Question: So I am trying to build a chessboard, using HTML tables and CSS. I have managed to do the "hard" part of having the alternating tiles but, the surrounding cells (A, B, C, ...) should be a completely different colour.
However, when I select them and set a different colour, they do not work as they should. All they do is darken.

Here is my CSS:
'''
table{
margin: auto;
border-collapse: collapse;
}
td{
text-align: center;
font-weight: bold;
}
tr{
height: 75px;
}
tr:first-child, tr:last-child{
height: 30px;
color: white;
background-color: black!important;
}
td:first-child, td:last-child{
width: 30px;
color: white;
background-color: black!important;
}
tr:nth-child(even) td:nth-child(even), tr:nth-child(odd) td:nth-child(odd){
background: rgba(104, 42, 0, 0.863);
}
tr:nth-child(odd) td:nth-child(even), tr:nth-child(even) td:nth-child(odd){
background: rgba(148, 67, 0, 0.5);
}
'''
Here is the HTML:
'''
<table>
<tr>
<td></td>
<td>A</td>
<td>B</td>
<td>C</td>
<td>D</td>
<td>E</td>
<td>F</td>
<td>G</td>
<td>H</td>
<td></td>
</tr>
<tr>
<td>8</td>
<td><img src="rook-b.png" alt="" srcset=""></td>
<td><img src="knight-b.png" alt="" srcset=""></td>
<td><img src="bishop-b.png" alt="" srcset=""></td>
<td><img src="king-b.png" alt="" srcset=""></td>
<td><img src="queen-b.png" alt="" srcset=""></td>
<td><img src="bishop-b.png" alt="" srcset=""></td>
<td><img src="knight-b.png" alt="" srcset=""></td>
<td><img src="rook-b.png" alt="" srcset=""></td>
<td>8</td>
</tr>
<tr>
<td>7</td>
<td><img src="pawn-b.png" alt="" srcset=""></td>
<td><img src="pawn-b.png" alt="" srcset=""></td>
<td><img src="pawn-b.png" alt="" srcset=""></td>
<td><img src="pawn-b.png" alt="" srcset=""></td>
<td><img src="pawn-b.png" alt="" srcset=""></td>
<td><img src="pawn-b.png" alt="" srcset=""></td>
<td><img src="pawn-b.png" alt="" srcset=""></td>
<td><img src="pawn-b.png" alt="" srcset=""></td>
<td>7</td>
</tr>
<tr>
<td>6</td>
<td></td>
<td></td>
<td></td>
<td></td>
<td></td>
<td></td>
<td></td>
<td></td>
<td>6</td>
</tr>
<tr>
<td>5</td>
<td></td>
<td></td>
<td></td>
<td></td>
<td></td>
<td></td>
<td></td>
<td></td>
<td>5</td>
</tr>
<tr>
<td>4</td>
<td></td>
<td></td>
<td></td>
<td></td>
<td></td>
<td></td>
<td></td>
<td></td>
<td>4</td>
</tr>
<tr>
<td>3</td>
<td></td>
<td></td>
<td></td>
<td></td>
<td></td>
<td></td>
<td></td>
<td></td>
<td>3</td>
</tr>
<tr>
<td>2</td>
<td><img src="pawn-w.png" alt="" srcset=""></td>
<td><img src="pawn-w.png" alt="" srcset=""></td>
<td><img src="pawn-w.png" alt="" srcset=""></td>
<td><img src="pawn-w.png" alt="" srcset=""></td>
<td><img src="pawn-w.png" alt="" srcset=""></td>
<td><img src="pawn-w.png" alt="" srcset=""></td>
<td><img src="pawn-w.png" alt="" srcset=""></td>
<td><img src="pawn-w.png" alt="" srcset=""></td>
<td>2</td>
</tr>
<tr>
<td>1</td>
<td><img src="rook-w.png" alt="" srcset=""></td>
<td><img src="knight-w.png" alt="" srcset=""></td>
<td><img src="bishop-w.png" alt="" srcset=""></td>
<td><img src="king-w.png" alt="" srcset=""></td>
<td><img src="queen-w.png" alt="" srcset=""></td>
<td><img src="bishop-w.png" alt="" srcset=""></td>
<td><img src="knight-w.png" alt="" srcset=""></td>
<td><img src="rook-w.png" alt="" srcset=""></td>
<td>1</td>
</tr>
<tr>
<td></td>
<td>A</td>
<td>B</td>
<td>C</td>
<td>D</td>
<td>E</td>
<td>F</td>
<td>G</td>
<td>H</td>
<td></td>
</tr>
</table>
'''
Thank you for taking the time to help. Have a great rest of the day!
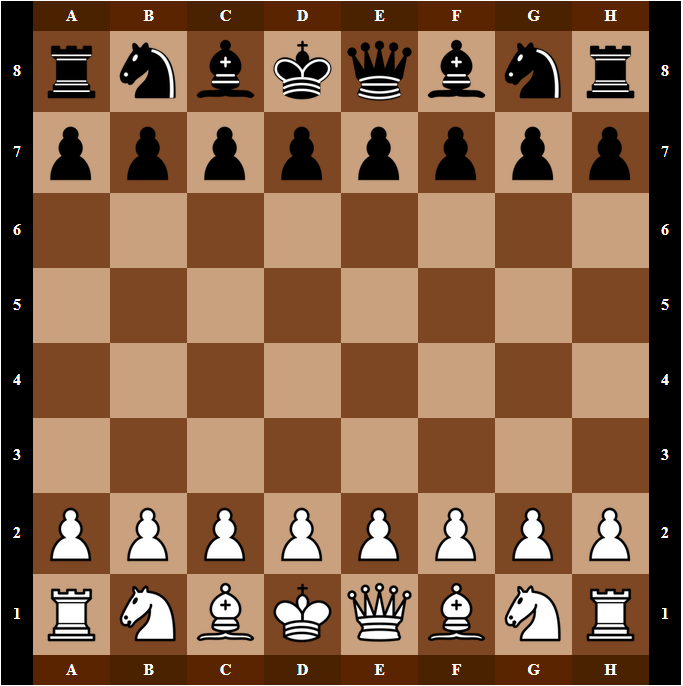
Answer: You can always give a class to to your surrounding row. and apply css to override
Like I have given class 'surrounding' to that row
And added following CSS
'''
tr.surrounding td:nth-child(even) {
background: rgba(256, 0, 0, 0.863);
}
tr.surrounding td:nth-child(odd) {
background: rgba(0, 256, 0, 0.5);
}
'''
'''
table{
margin: auto;
border-collapse: collapse;
}
td{
text-align: center;
font-weight: bold;
width: 40px;
}
tr{
height: 75px;
}
tr:first-child, tr:last-child{
height: 30px;
color: white;
background-color: black!important;
}
td:first-child, td:last-child{
width: 30px;
color: white;
background-color: black!important;
}
tr:nth-child(even) td:nth-child(even), tr:nth-child(odd) td:nth-child(odd){
background: rgba(104, 42, 0, 0.863);
}
tr:nth-child(odd) td:nth-child(even), tr:nth-child(even) td:nth-child(odd){
background: rgba(148, 67, 0, 0.5);
}
tr.surrounding td:nth-child(even) {
background: rgba(256, 0, 0, 0.863);
}
tr.surrounding td:nth-child(odd) {
background: rgba(0, 256, 0, 0.5);
}
'''
'''
<table>
<tr class="surrounding">
<td></td>
<td>A</td>
<td>B</td>
<td>C</td>
<td>D</td>
<td>E</td>
<td>F</td>
<td>G</td>
<td>H</td>
<td></td>
</tr>
<tr>
<td>8</td>
<td><img src="rook-b.png" alt="" srcset=""></td>
<td><img src="knight-b.png" alt="" srcset=""></td>
<td><img src="bishop-b.png" alt="" srcset=""></td>
<td><img src="king-b.png" alt="" srcset=""></td>
<td><img src="queen-b.png" alt="" srcset=""></td>
<td><img src="bishop-b.png" alt="" srcset=""></td>
<td><img src="knight-b.png" alt="" srcset=""></td>
<td><img src="rook-b.png" alt="" srcset=""></td>
<td>8</td>
</tr>
<tr>
<td>7</td>
<td><img src="pawn-b.png" alt="" srcset=""></td>
<td><img src="pawn-b.png" alt="" srcset=""></td>
<td><img src="pawn-b.png" alt="" srcset=""></td>
<td><img src="pawn-b.png" alt="" srcset=""></td>
<td><img src="pawn-b.png" alt="" srcset=""></td>
<td><img src="pawn-b.png" alt="" srcset=""></td>
<td><img src="pawn-b.png" alt="" srcset=""></td>
<td><img src="pawn-b.png" alt="" srcset=""></td>
<td>7</td>
</tr>
<tr>
<td>6</td>
<td></td>
<td></td>
<td></td>
<td></td>
<td></td>
<td></td>
<td></td>
<td></td>
<td>6</td>
</tr>
<tr>
<td>5</td>
<td></td>
<td></td>
<td></td>
<td></td>
<td></td>
<td></td>
<td></td>
<td></td>
<td>5</td>
</tr>
<tr>
<td>4</td>
<td></td>
<td></td>
<td></td>
<td></td>
<td></td>
<td></td>
<td></td>
<td></td>
<td>4</td>
</tr>
<tr>
<td>3</td>
<td></td>
<td></td>
<td></td>
<td></td>
<td></td>
<td></td>
<td></td>
<td></td>
<td>3</td>
</tr>
<tr>
<td>2</td>
<td><img src="pawn-w.png" alt="" srcset=""></td>
<td><img src="pawn-w.png" alt="" srcset=""></td>
<td><img src="pawn-w.png" alt="" srcset=""></td>
<td><img src="pawn-w.png" alt="" srcset=""></td>
<td><img src="pawn-w.png" alt="" srcset=""></td>
<td><img src="pawn-w.png" alt="" srcset=""></td>
<td><img src="pawn-w.png" alt="" srcset=""></td>
<td><img src="pawn-w.png" alt="" srcset=""></td>
<td>2</td>
</tr>
<tr>
<td>1</td>
<td><img src="rook-w.png" alt="" srcset=""></td>
<td><img src="knight-w.png" alt="" srcset=""></td>
<td><img src="bishop-w.png" alt="" srcset=""></td>
<td><img src="king-w.png" alt="" srcset=""></td>
<td><img src="queen-w.png" alt="" srcset=""></td>
<td><img src="bishop-w.png" alt="" srcset=""></td>
<td><img src="knight-w.png" alt="" srcset=""></td>
<td><img src="rook-w.png" alt="" srcset=""></td>
<td>1</td>
</tr>
<tr class="surrounding">
<td></td>
<td>A</td>
<td>B</td>
<td>C</td>
<td>D</td>
<td>E</td>
<td>F</td>
<td>G</td>
<td>H</td>
<td></td>
</tr>
</table>
'''